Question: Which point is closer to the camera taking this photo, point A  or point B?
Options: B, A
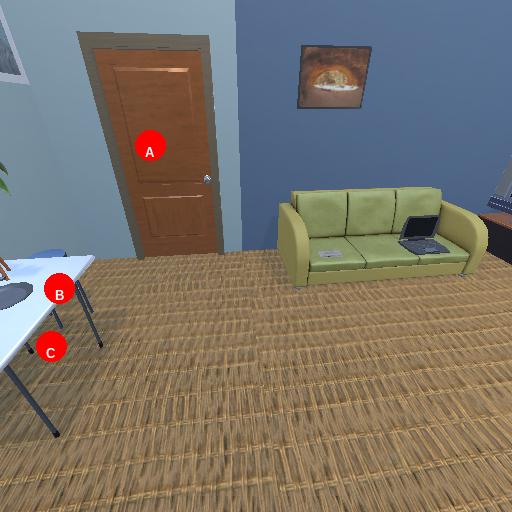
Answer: B